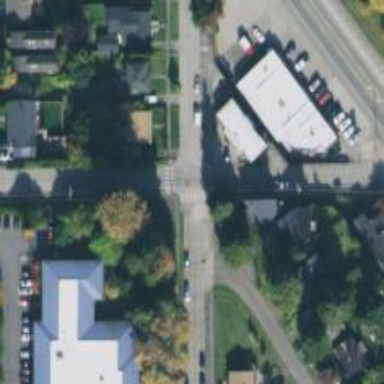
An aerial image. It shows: Marked footway crossing with zebra stripes.